Question: I have a facebook like button at the bottom of my website. When I click on it the "box" where I can input a comment goes outside my web-browser window and I can not scroll down or anything like that (see screenshot below - bottom of the image is bottom of the window). How can I fix this? (ie. make the box appearing above the button). tks

'''
<div id="social">
<div class="fb-like" data-href="http://mydomain.com" data-send="false" data-layout="button_count" data-width="106" data-show-faces="false" data-font="verdana"></div>
<a href="https://twitter.com/share" class="twitter-share-button" data-lang="msa">Tweet</a>
<script>!function(d,s,id){var js,fjs=d.getElementsByTagName(s)[0];if(!d.getElementById(id)){js=d.createElement(s);js.id=id;js.src="//platform.twitter.com/widgets.js";fjs.parentNode.insertBefore(js,fjs);}}(document,"script","twitter-wjs");</script>
</div>
'''
'''
#footer {
position: fixed;
bottom: 0;
color: #333;
left: 0;
z-index: 999;
width: 96%;
text-align: right;
padding: 30px 2%;
vertical-align: bottom;
}
#social {
position: absolute;
vertical-align: middle;
left: 2%;
color: #333;
}
.fb_iframe_widget, iframe.twitter-share-button {
display: inline-block;
vertical-align: middle;
}
span.languageselector {
display: inline-block;
height: 20px; /* same height as #social div */
line-height: 20px; /* same as line-height */
}
'''
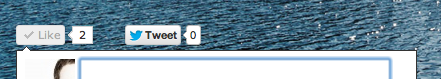
Answer: Actually there is a nasty solution. And I don't think it's a legitimate one. But if it's that much important you can override facebook css. In your case something like this will do the trick.
'''
.fb-like.fb_edge_widget_with_comment.fb_iframe_widget span iframe {
/* Now you can apply css here */
bottom:0!important;
}
'''
If you want to enable send button you can use,
For the light color scheme:
'''
.fb_edge_comment_widget.fb_send_button_form_widget.light.fb_iframe_widget {
/********css code here*******
*Ex:
position: fixed!important;
bottom: 20px!important;
top: initial!important;
*/
}
'''
For dark color scheme:
'''
.fb_edge_comment_widget.fb_send_button_form_widget.dark.fb_iframe_widget {
/********css code here*******/
}
'''
I'm saying it again, this is not a proper solution. So don't use it unless it's really important. And remember those classes can be changed and not suitable for every occasion.